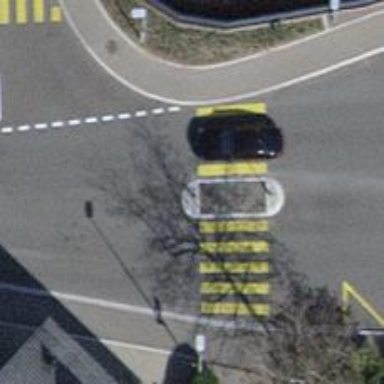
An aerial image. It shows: Uncontrolled zebra crossing with pedestrian island.